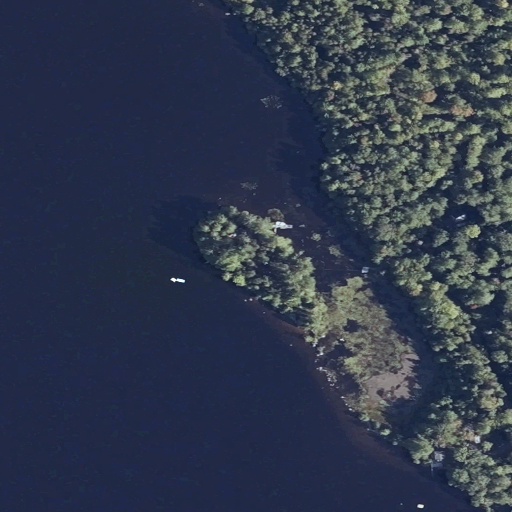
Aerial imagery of cape in Maine named Haney Point containing open water, mixed forest, evergreen forest, woody wetlands, open development, deciduous forest, grassland, low intensity development, and herbaceous wetlands